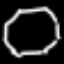
Label: octagon